Aerial crown-view tile of a tropical tree (Barro Colorado Island, Panama), acquired 20250124:
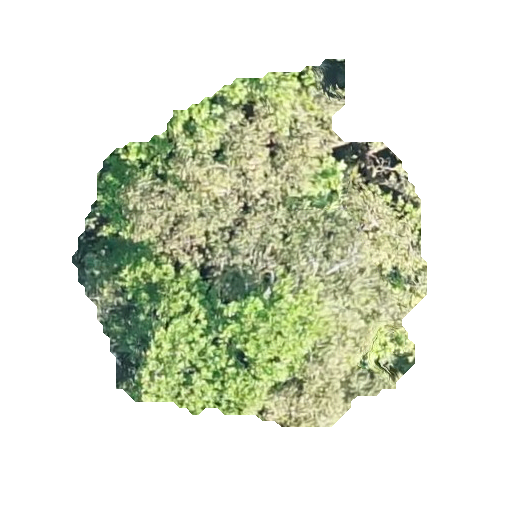
Species: Anacardium excelsum
GBIF accepted scientific name: Anacardium excelsum
Crown area: 138.973 m²